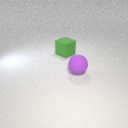
large green rubber cube to the left of large purple rubber sphere